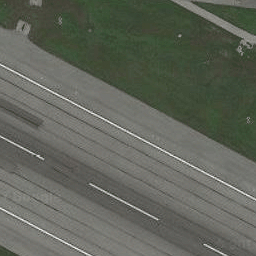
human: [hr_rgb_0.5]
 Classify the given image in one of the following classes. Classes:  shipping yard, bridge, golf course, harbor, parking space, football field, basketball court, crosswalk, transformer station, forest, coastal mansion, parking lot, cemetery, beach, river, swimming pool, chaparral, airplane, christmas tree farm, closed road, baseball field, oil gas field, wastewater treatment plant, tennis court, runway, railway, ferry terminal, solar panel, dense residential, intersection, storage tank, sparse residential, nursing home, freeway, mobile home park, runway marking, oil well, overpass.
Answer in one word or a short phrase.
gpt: runway